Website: apple-inc
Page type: customer-info-address
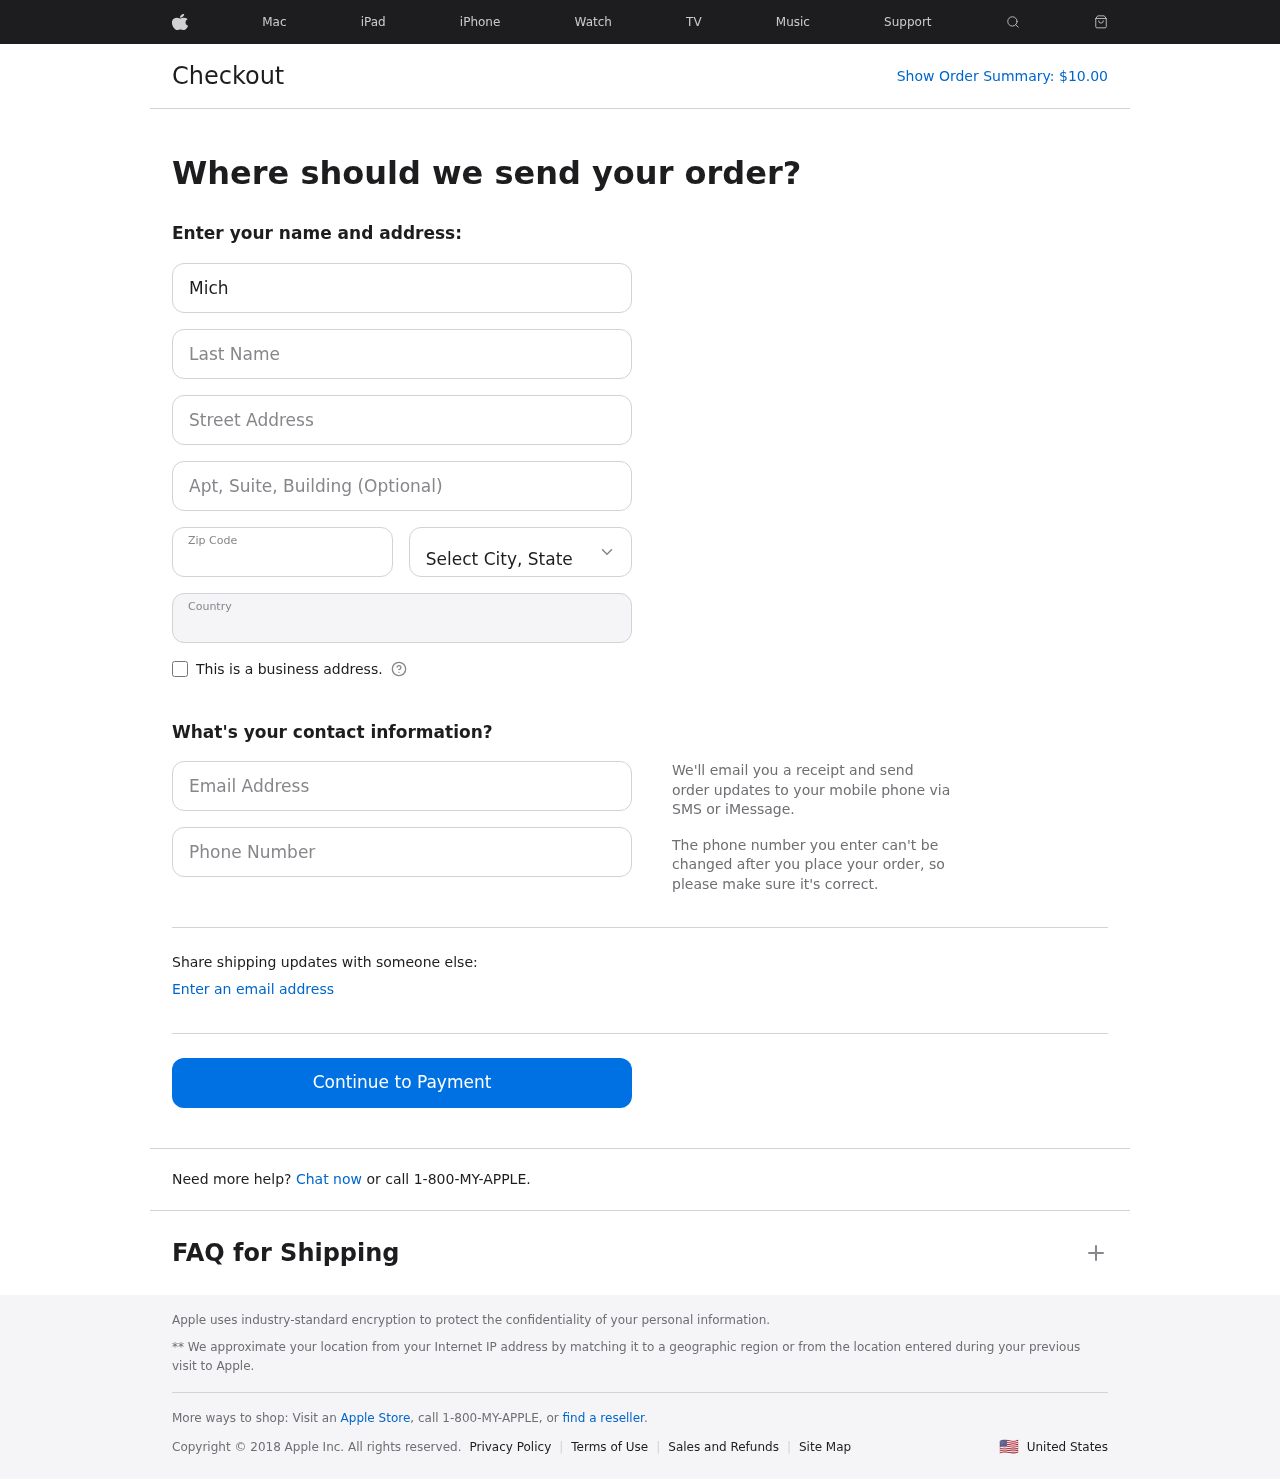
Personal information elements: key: PII_CITY_STATE
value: Annafurt, AK
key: PII_COUNTRY
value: United States
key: PII_EMAIL
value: mmclaughlin@gmail.com
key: PII_FIRSTNAME
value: Michael
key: PII_LASTNAME
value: Mclaughlin
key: PII_PHONE
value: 3246120771
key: PII_POSTCODE
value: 50932
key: PII_STREET
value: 3409 Diane Oval Suite 479
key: PII_STREET2
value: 023 Kathryn Pike Suite 206
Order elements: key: ORDER_TOTAL
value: $10.00